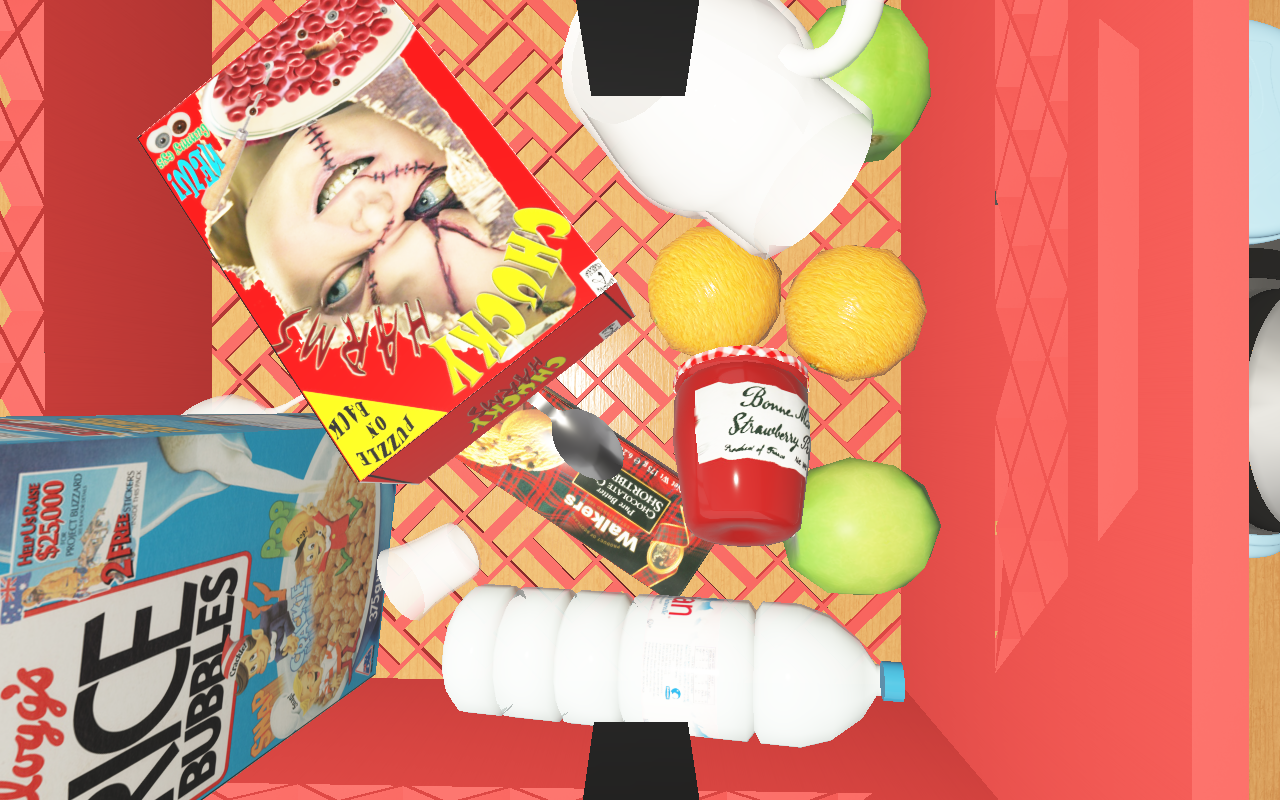
Objects in the scene:
carafe
water bottle
apple
apple
orange
orange
plate
jam jar
cereal box
cereal box
biscuit box